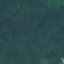
Land use / land cover class: Forest